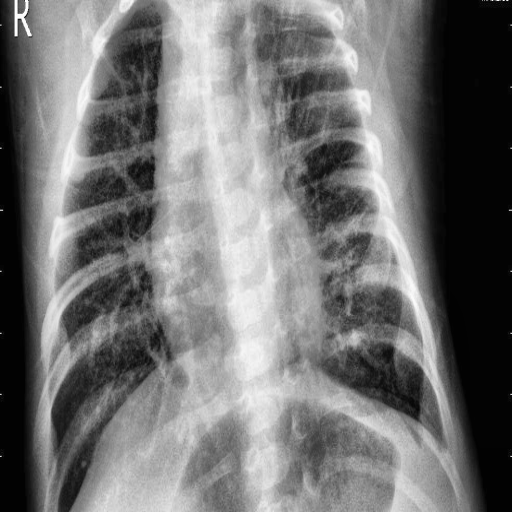
Finding: PNEUMONIA